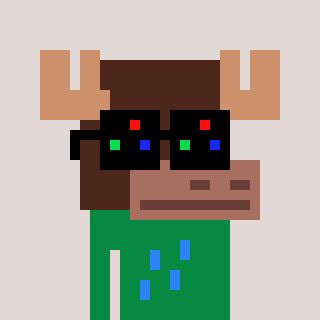
a pixel art character with square black sunglasses, a moose-shaped head and a green-colored body on a warm background